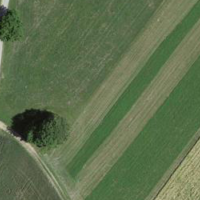
EUNIS habitat code: 52
Species observed at this site:
Medicago sativa